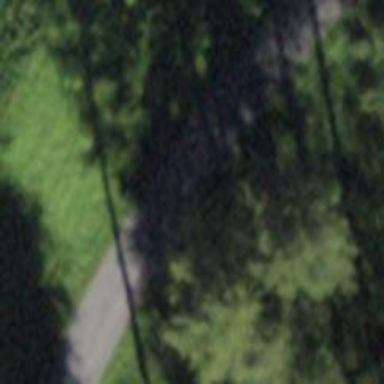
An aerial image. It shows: Unclassified road without sidewalk.